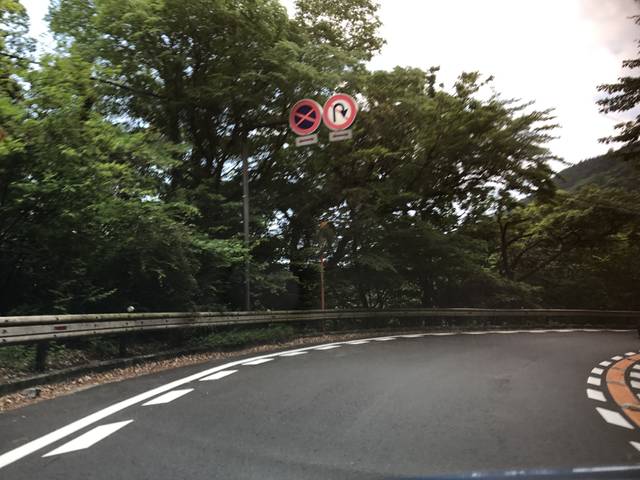
Region: Japan
Coordinates: 35.235, 139.082